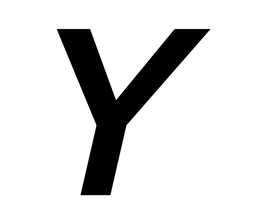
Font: InstrumentSans-Italic_SemiBold_Italic